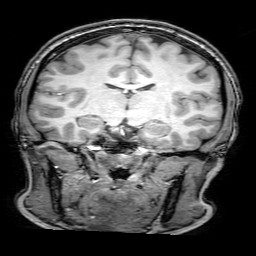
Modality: T1w
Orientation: sagittal